Milling tool wear sample.
Tool blade image: 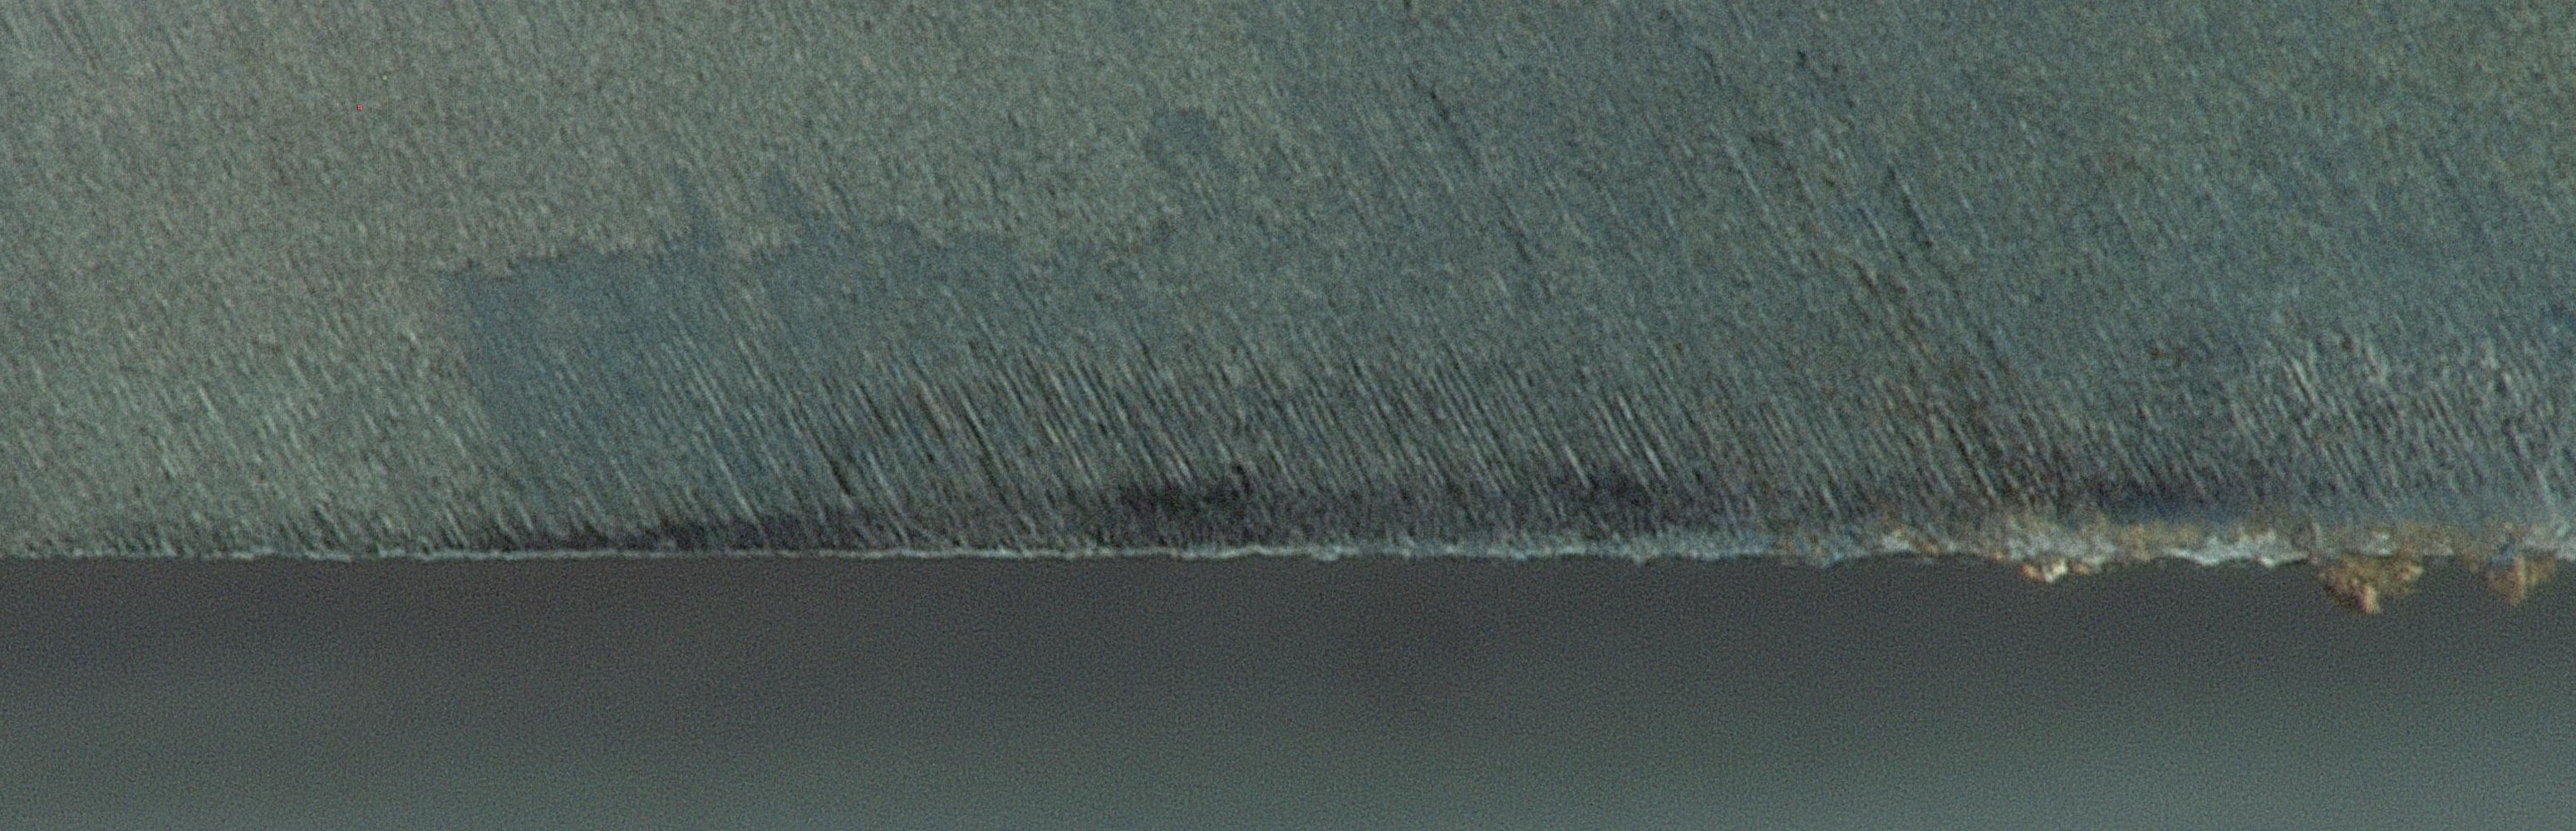
Chip image: 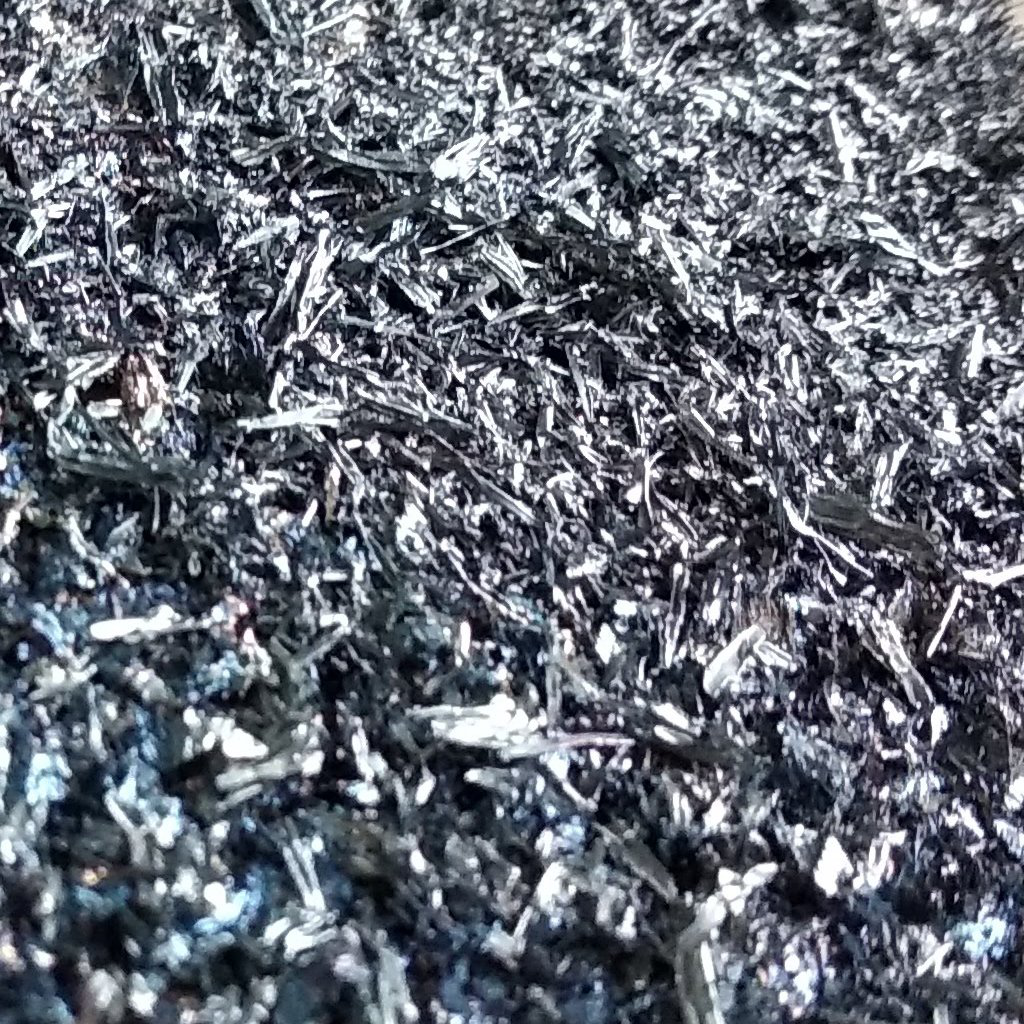
Workpiece image: 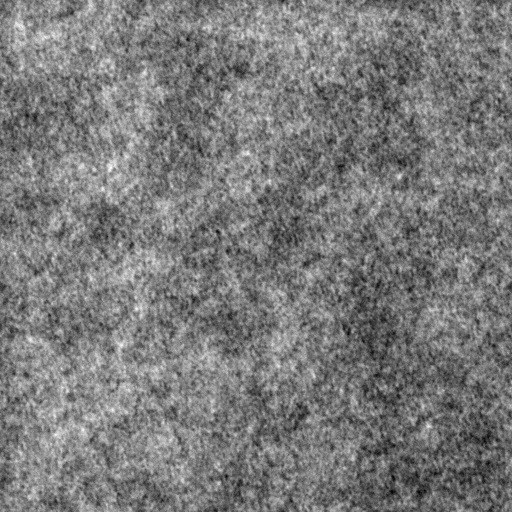
Tool wear state: dulled
Gaps: 2.78
Flank wear: 112.75
Overhang: 46.4
Force-signal Mel-spectrograms (X, Y, Z axes): 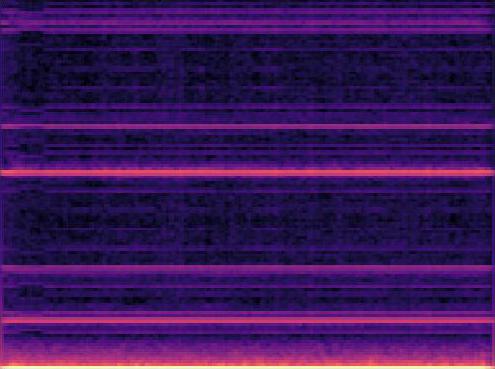 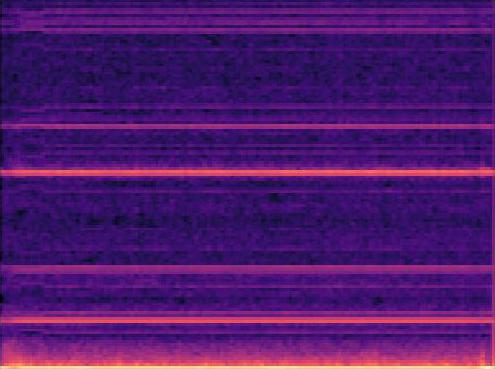 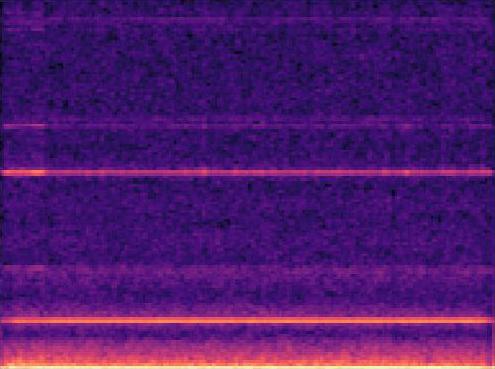
Force-signal scalograms (X, Y, Z axes): 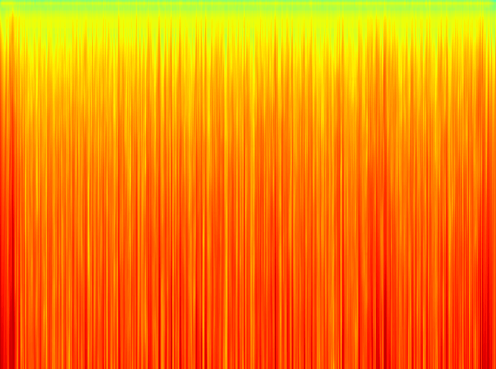 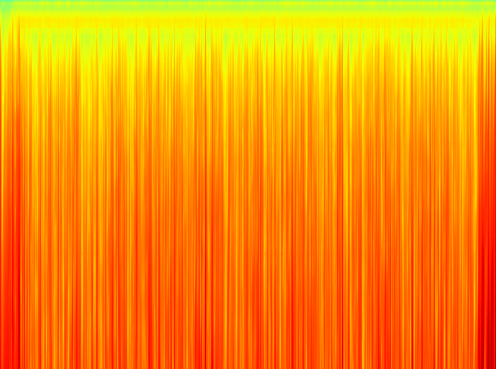 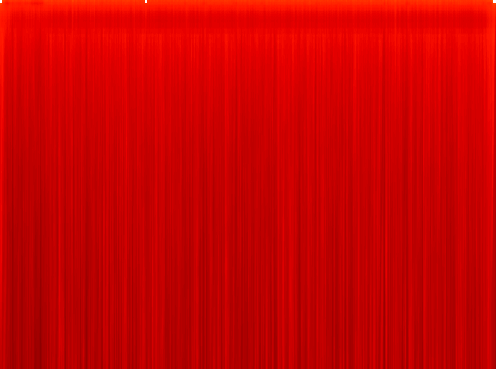
Force phase: accelerated_severe_wear